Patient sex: M
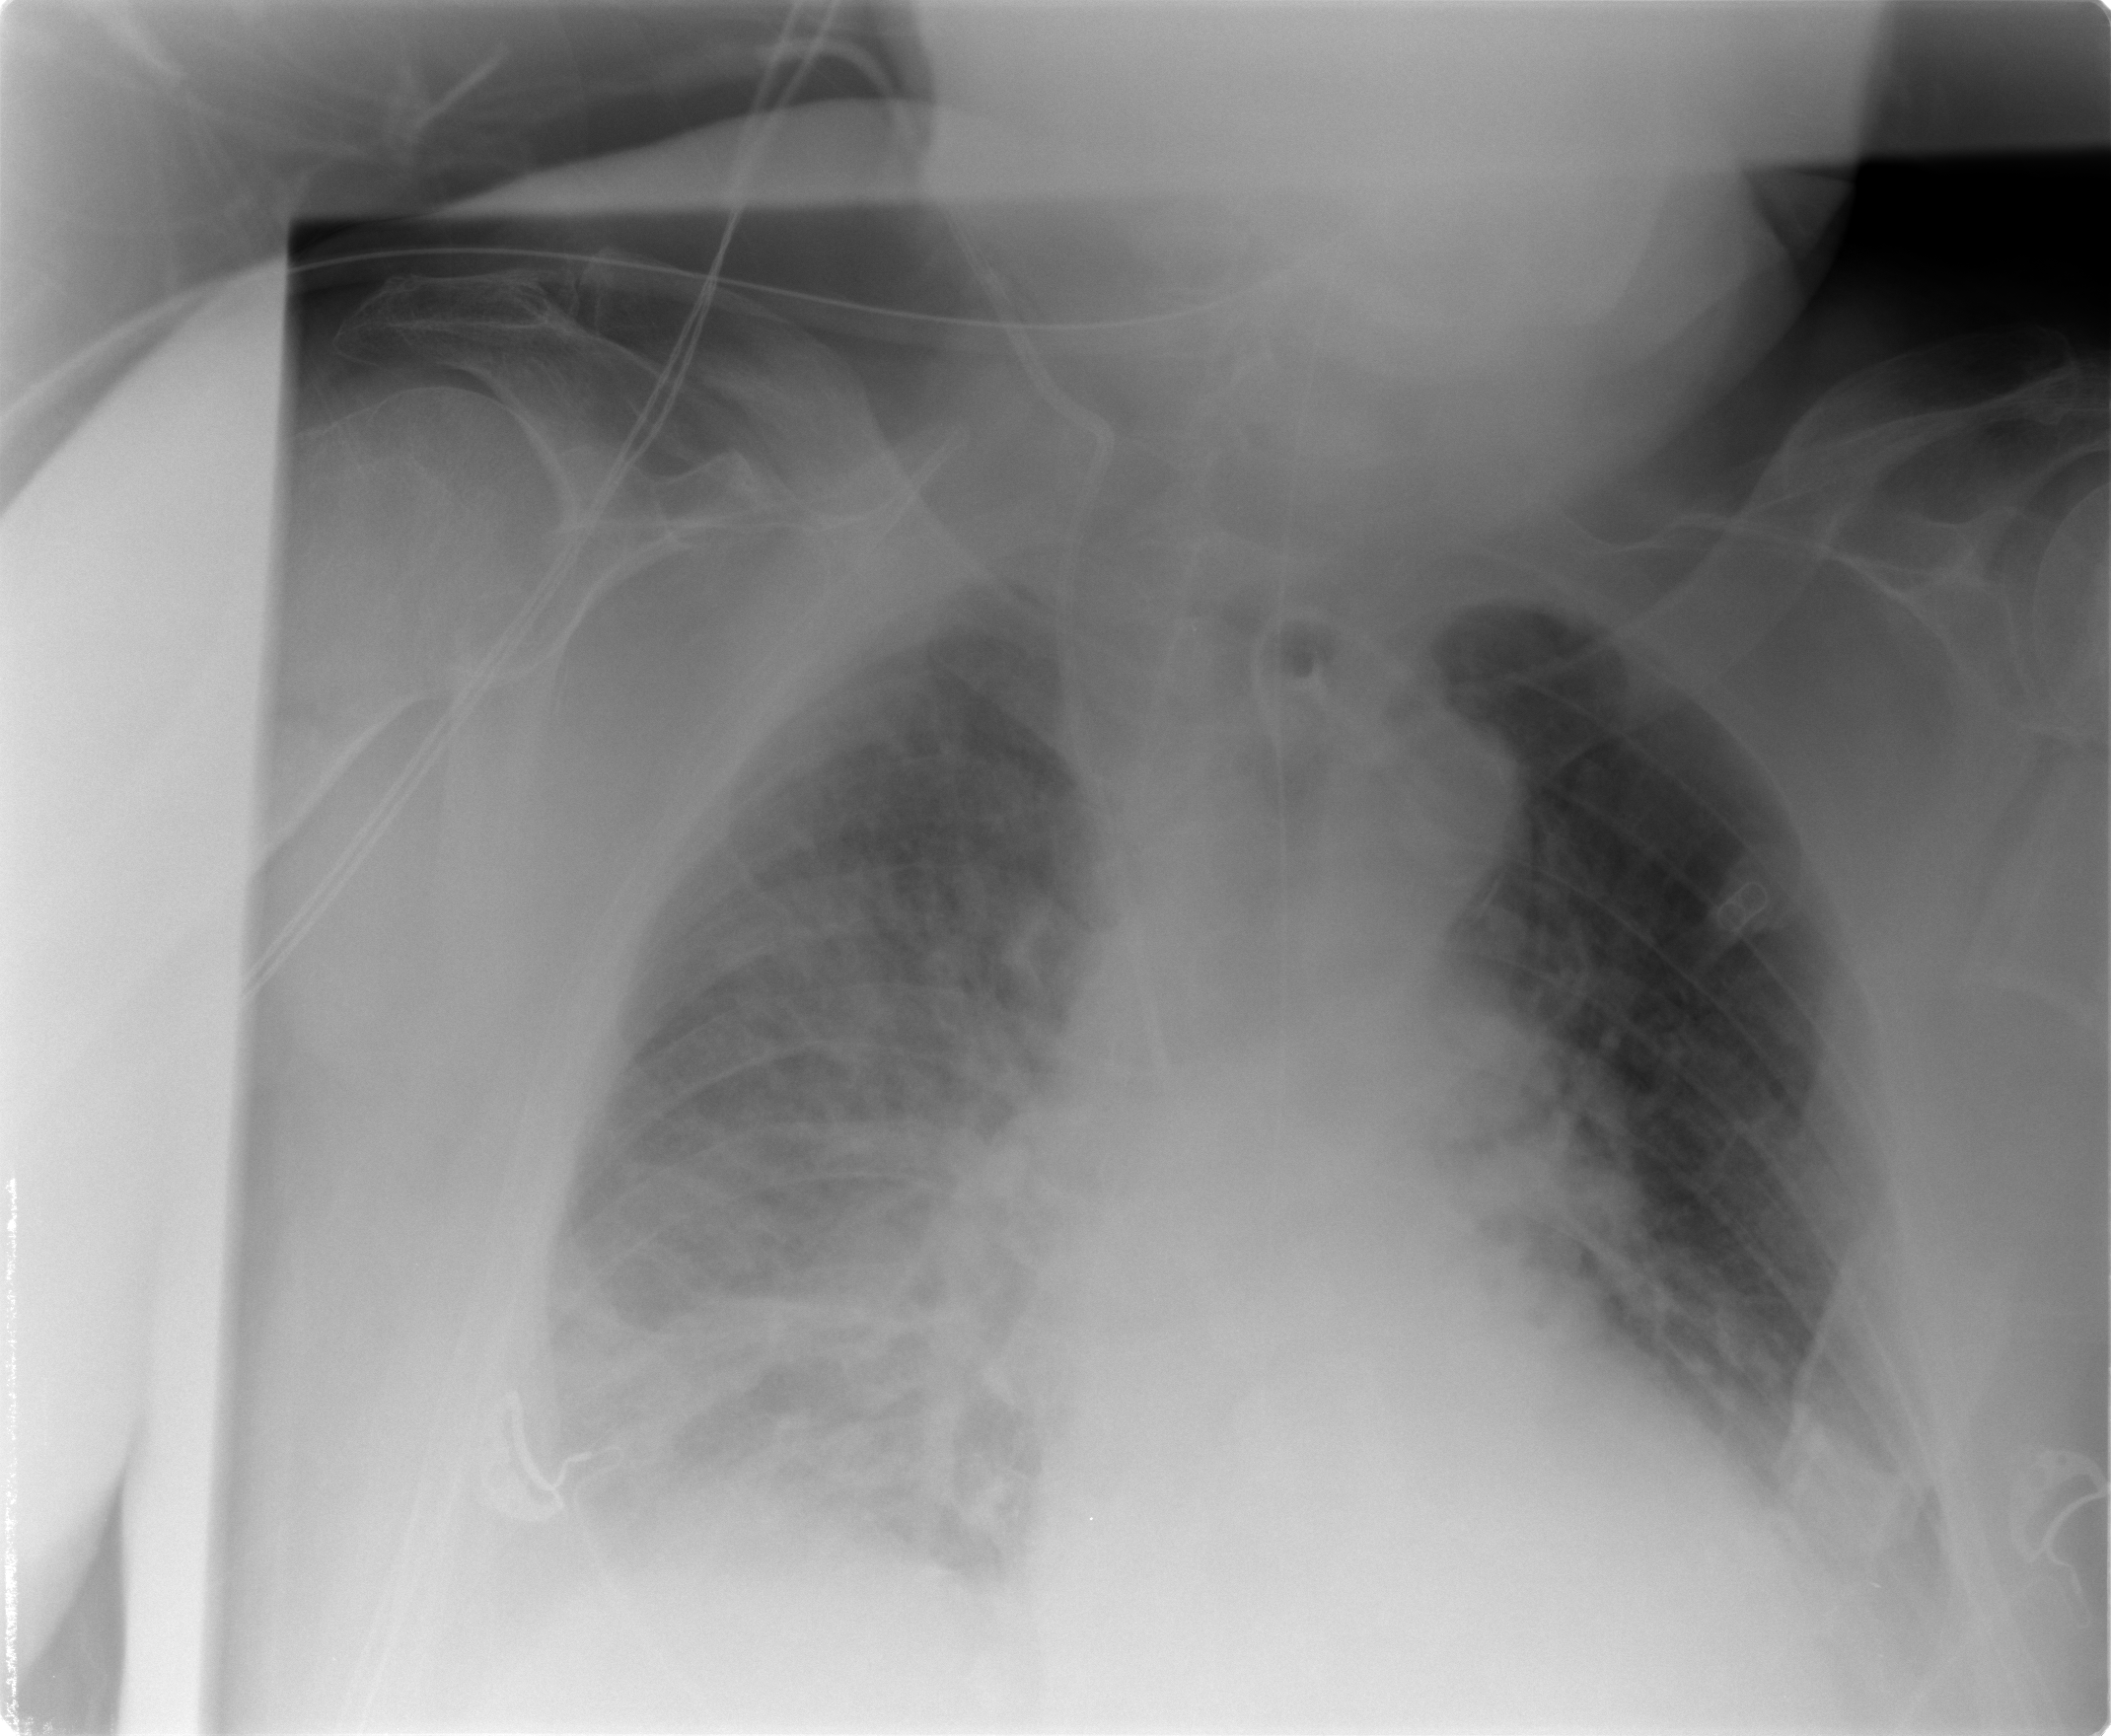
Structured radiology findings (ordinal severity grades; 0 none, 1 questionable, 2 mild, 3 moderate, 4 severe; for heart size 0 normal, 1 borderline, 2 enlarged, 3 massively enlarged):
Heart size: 0
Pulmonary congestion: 3
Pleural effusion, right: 3
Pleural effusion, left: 2
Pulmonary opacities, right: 2
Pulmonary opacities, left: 2
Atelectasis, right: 2
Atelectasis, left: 2